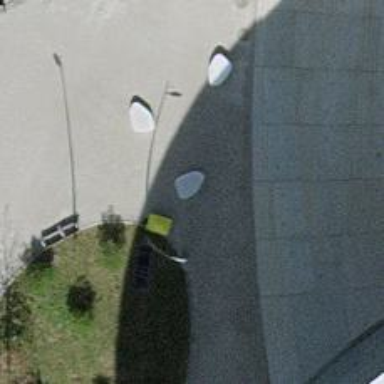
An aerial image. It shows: Concrete bollard.